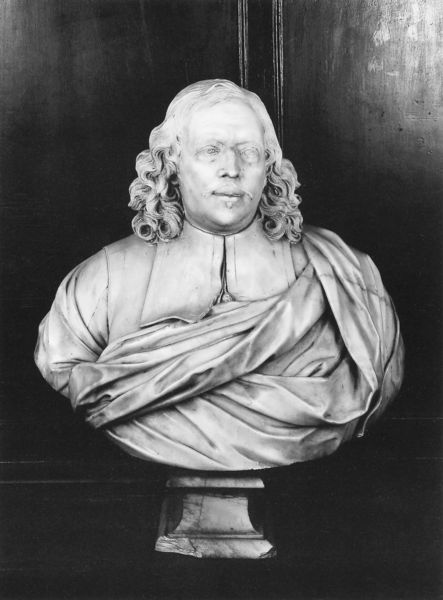
Titel: Büste von Gaspare Marcaccioni
Künstler: Paolo Naldini
Standort: Rom, S. Maria del Suffragio (EU - I - Latium)
Schlagwörter: mann, weiß, frisur, marmor, schwarz, blick, augen, barock, falten, kragen, stein, gewand, haare, musiker, frontal, lippen, locken, skulptur, perücke, büste, philosoph, gewandfalten, bausch, prälat, marlor